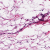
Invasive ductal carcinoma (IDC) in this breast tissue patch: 0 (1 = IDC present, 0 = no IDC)